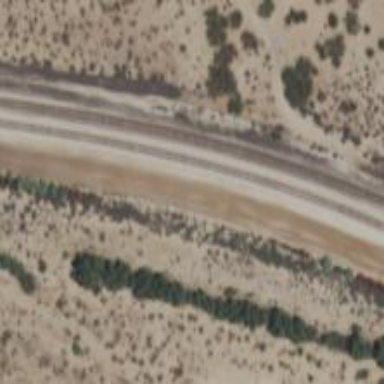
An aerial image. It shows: Railway track.